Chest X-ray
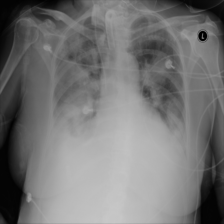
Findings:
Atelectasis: negative
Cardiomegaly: negative
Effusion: negative
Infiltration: negative
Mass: negative
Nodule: negative
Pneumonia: negative
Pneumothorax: negative
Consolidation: negative
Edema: negative
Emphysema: negative
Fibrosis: negative
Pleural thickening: negative
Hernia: negative